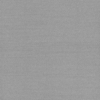
Label: dusty